Interaction volume radius: 5 \u00c5
Interaction volume height: 15 \u00c5
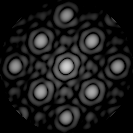
Disorder parameter: 0.08781